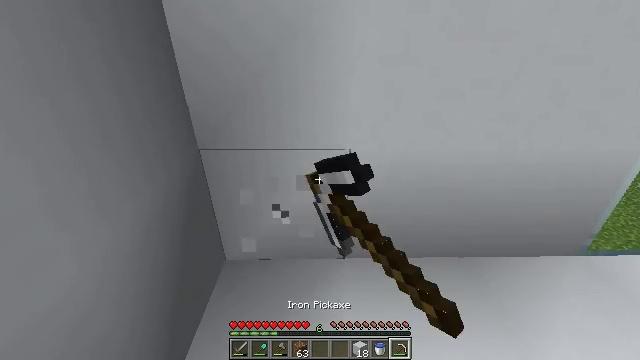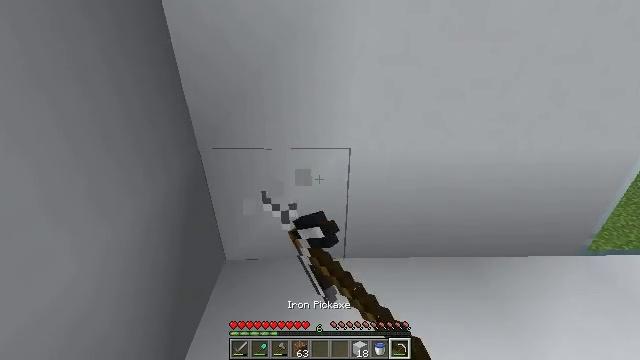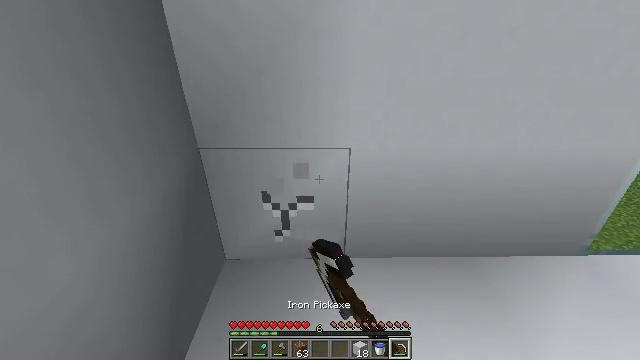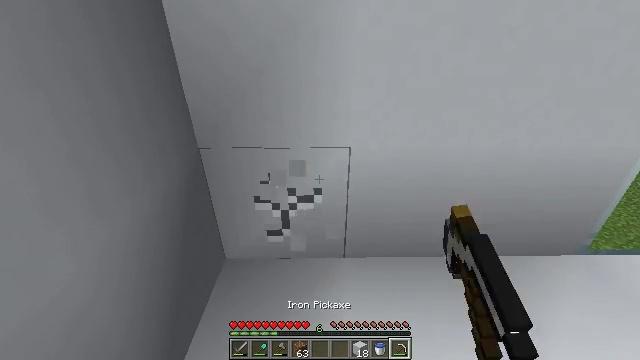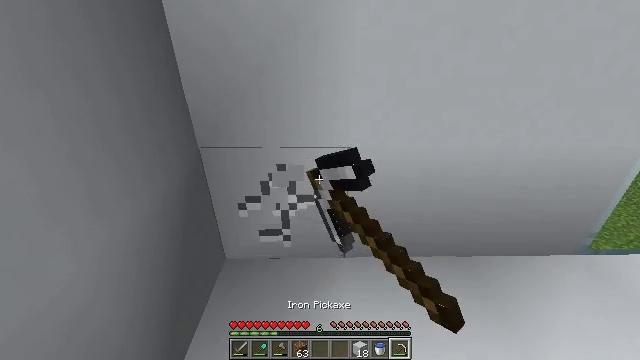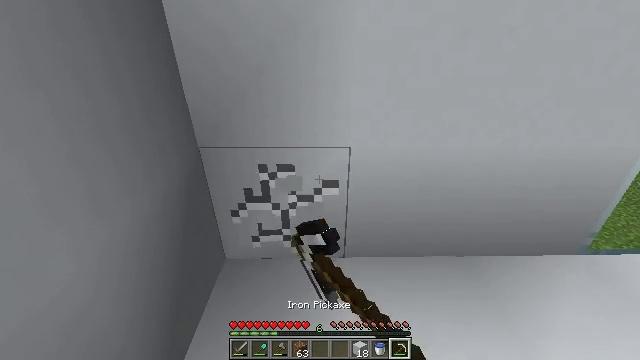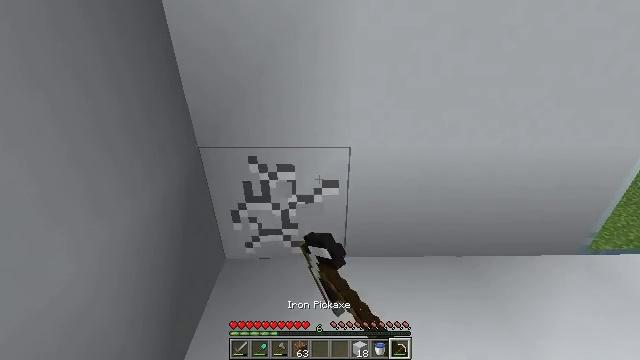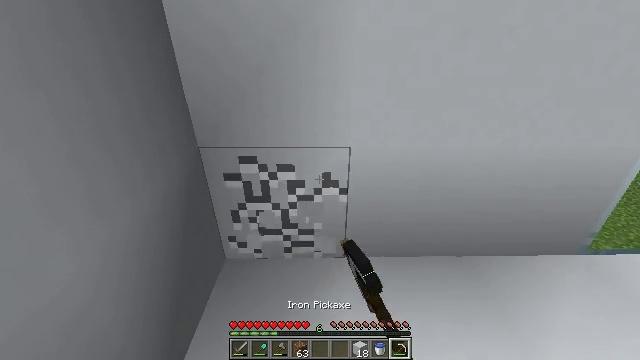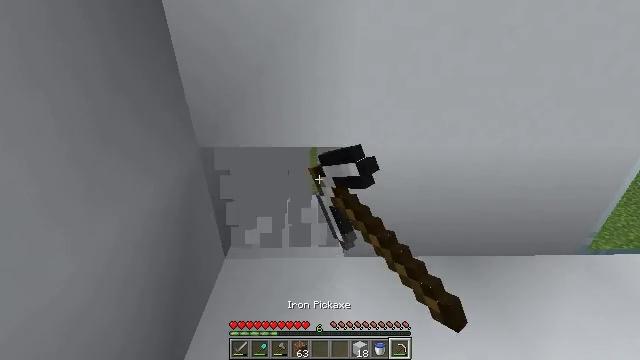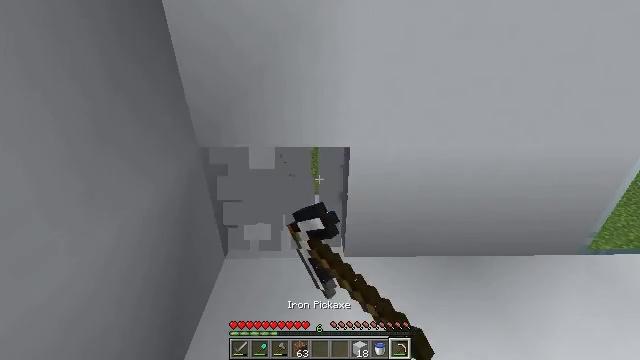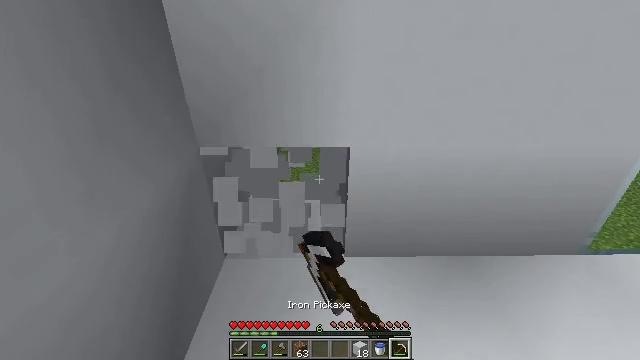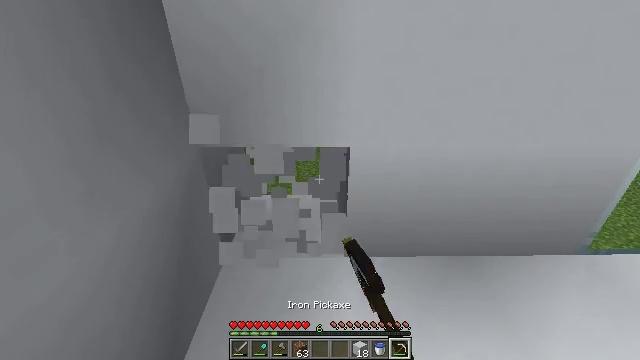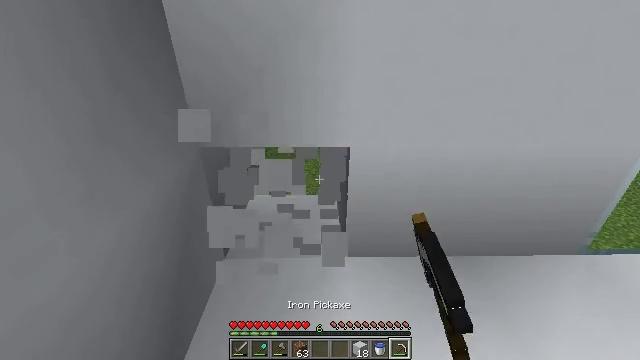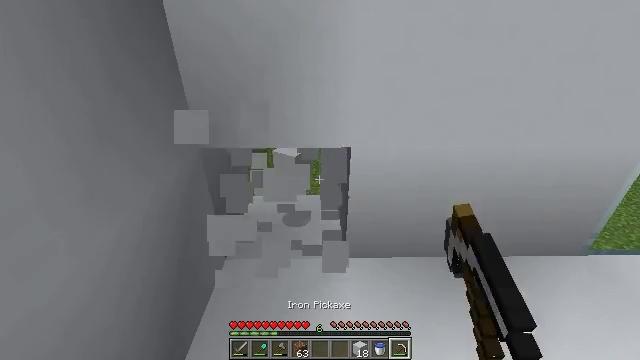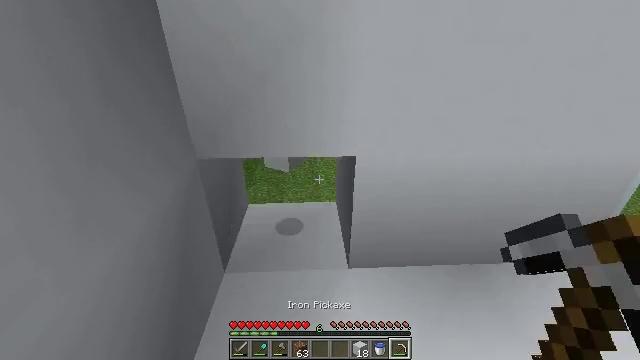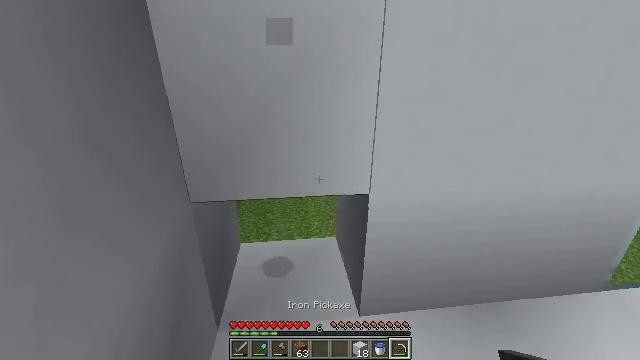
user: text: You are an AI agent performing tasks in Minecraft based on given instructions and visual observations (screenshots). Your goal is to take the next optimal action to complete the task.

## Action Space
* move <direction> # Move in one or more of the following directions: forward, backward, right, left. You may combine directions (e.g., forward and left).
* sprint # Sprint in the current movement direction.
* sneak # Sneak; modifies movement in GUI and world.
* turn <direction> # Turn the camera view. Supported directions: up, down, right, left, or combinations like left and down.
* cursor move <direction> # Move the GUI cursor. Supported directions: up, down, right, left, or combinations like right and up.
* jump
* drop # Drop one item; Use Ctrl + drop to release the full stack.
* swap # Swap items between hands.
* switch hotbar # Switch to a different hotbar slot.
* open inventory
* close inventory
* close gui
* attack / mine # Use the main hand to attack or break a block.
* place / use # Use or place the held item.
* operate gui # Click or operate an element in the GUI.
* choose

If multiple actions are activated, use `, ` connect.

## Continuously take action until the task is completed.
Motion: motion action
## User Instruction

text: Collect white concrete from a structure.
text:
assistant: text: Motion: attack / mine
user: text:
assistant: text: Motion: attack / mine
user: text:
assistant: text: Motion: attack / mine
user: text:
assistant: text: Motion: attack / mine
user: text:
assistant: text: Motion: attack / mine
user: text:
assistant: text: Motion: attack / mine
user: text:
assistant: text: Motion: attack / mine
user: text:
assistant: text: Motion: attack / mine
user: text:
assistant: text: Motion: attack / mine
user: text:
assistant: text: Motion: attack / mine
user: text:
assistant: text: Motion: attack / mine
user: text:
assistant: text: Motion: attack / mine
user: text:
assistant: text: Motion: move forward and move left, attack / mine
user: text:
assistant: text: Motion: move forward and move left, turn right, attack / mine
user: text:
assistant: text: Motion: move forward and move left, turn right and up, attack / mine
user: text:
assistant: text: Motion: move forward and move left, turn right and up, attack / mine
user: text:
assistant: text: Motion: move forward and move left, attack / mine
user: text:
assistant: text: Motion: attack / mine
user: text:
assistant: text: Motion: attack / mine
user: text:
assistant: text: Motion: attack / mine
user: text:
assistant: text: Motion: attack / mine
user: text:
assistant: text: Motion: attack / mine
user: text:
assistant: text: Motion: attack / mine
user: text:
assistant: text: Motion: attack / mine
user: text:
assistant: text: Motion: attack / mine
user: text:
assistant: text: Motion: attack / mine
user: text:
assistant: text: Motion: turn up, attack / mine
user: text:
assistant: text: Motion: turn up, attack / mine
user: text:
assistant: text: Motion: move forward, turn up, attack / mine
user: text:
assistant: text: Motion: move forward, turn left and up, attack / mine